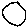
Label: moon